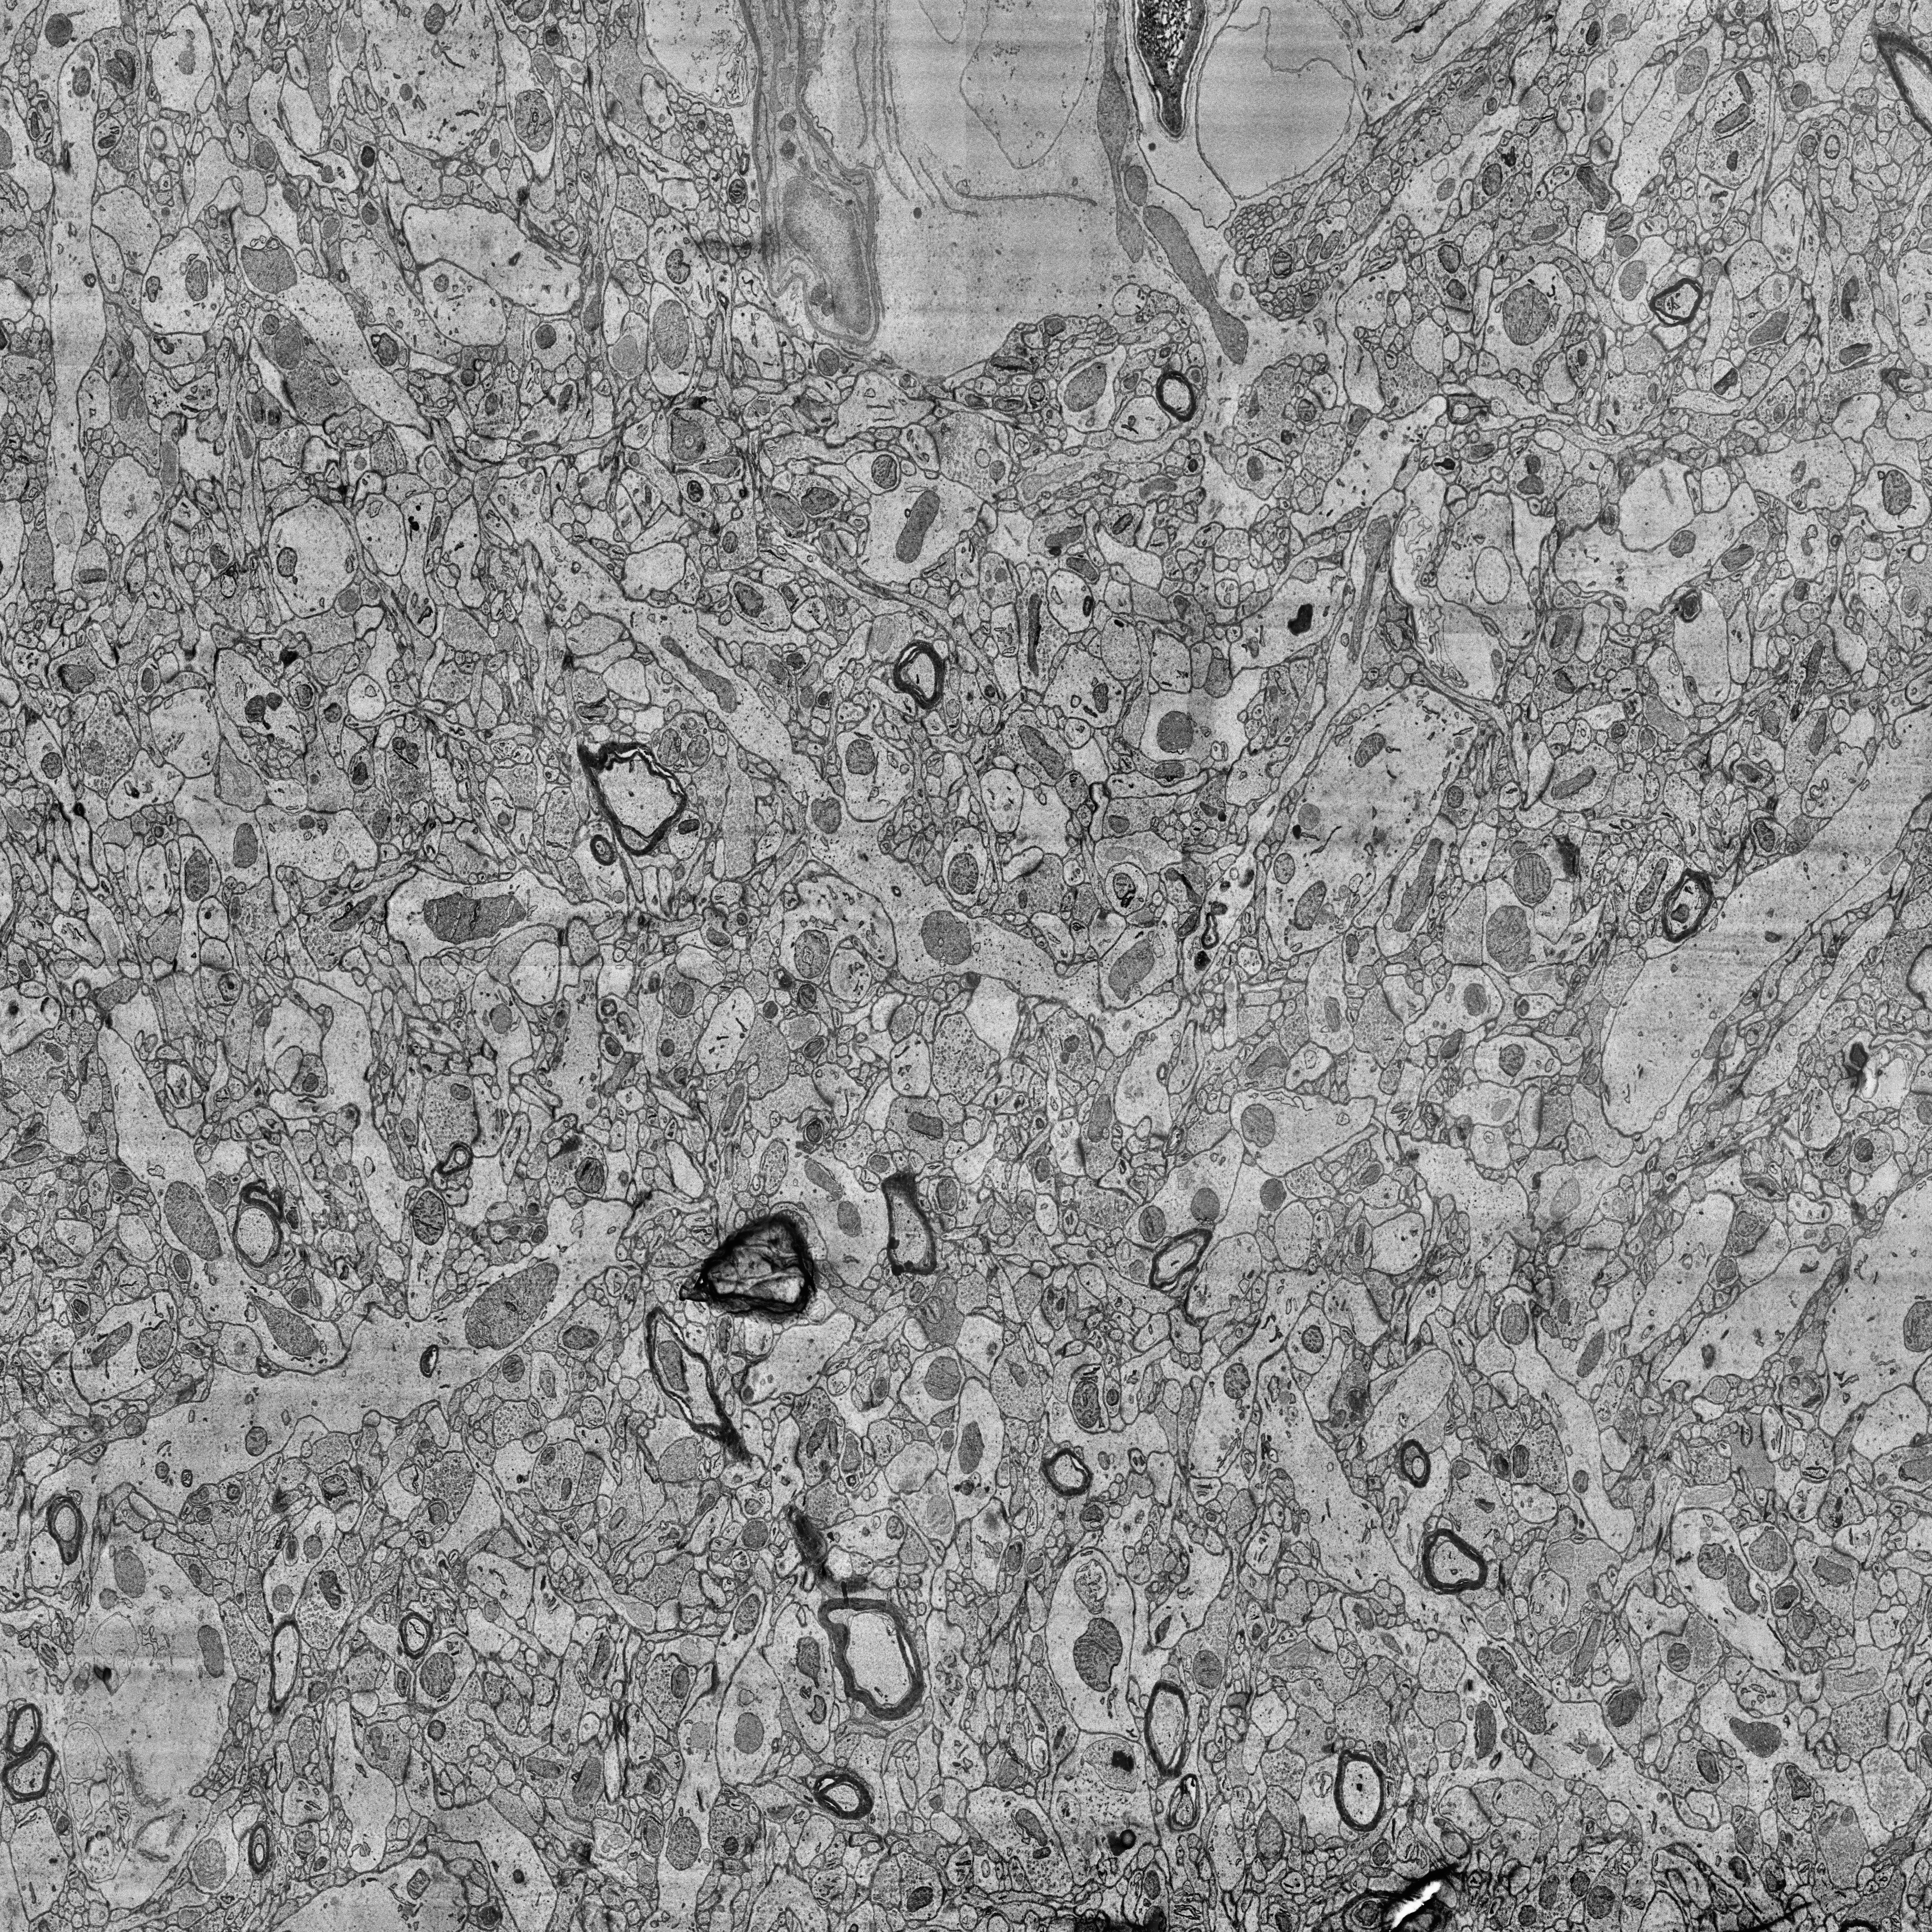
Electron microscopy slice of human cortex tissue
Slice depth (z): 21
Mitochondria instances in slice: 508